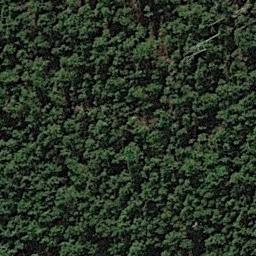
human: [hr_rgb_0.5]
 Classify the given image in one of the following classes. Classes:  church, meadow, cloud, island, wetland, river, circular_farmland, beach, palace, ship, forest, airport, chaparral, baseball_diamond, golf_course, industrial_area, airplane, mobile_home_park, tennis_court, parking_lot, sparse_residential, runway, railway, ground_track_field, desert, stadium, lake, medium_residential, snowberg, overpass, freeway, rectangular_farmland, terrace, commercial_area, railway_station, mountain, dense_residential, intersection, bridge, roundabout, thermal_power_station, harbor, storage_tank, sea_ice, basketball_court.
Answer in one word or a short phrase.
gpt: forest